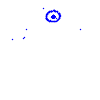
Particle: electron